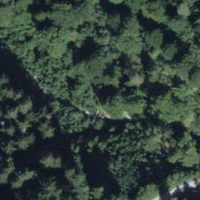
EUNIS habitat code: 41
Species observed at this site:
Petasites albus